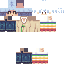
A male human skin with medium skin, wearing blonde long hair dressed in a blue tshirt and black pants, featuring a closed mouth.